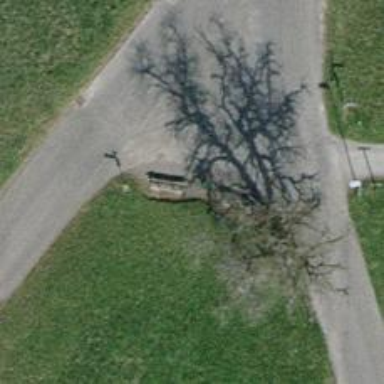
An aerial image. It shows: Bench.